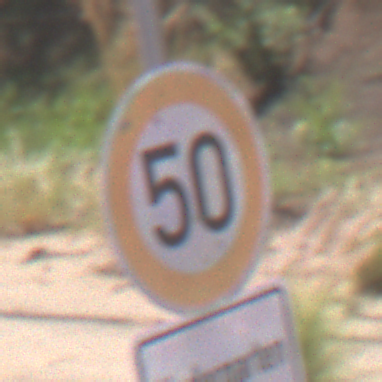
Verkehrszeichen: Geschwindigkeit50
Zusatzzeichen unten: HinweisDurchVerbaleAngabe9
Umgebung: Outdoor, RoadRail
Tageszeit: Midday
Wetter: Clear
Licht: Natural
Jahreszeit: NotSpecified
Kontrast: HighContrast